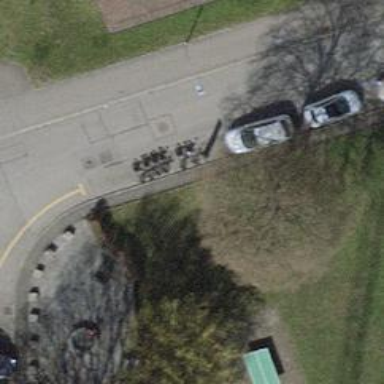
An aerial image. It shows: Bicycle rental service.